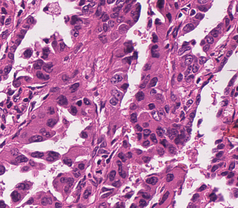
Tumor epithelial tissue: yes
Tumor-associated stroma tissue: yes
Normal tissue: no